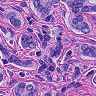
Metastatic tissue present: yes